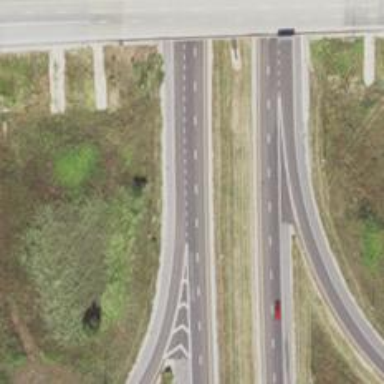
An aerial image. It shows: Motorway junction.